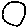
Label: circle